Question: I have a form that is two pages long. Although, the first page asks a basic question, and based on the answer it needs to redirect to one of three forms to be filled out, then submitted. I have created a diagram to help illustrate:

I am using django form wizard, but I don't know exactly how to structure my view in order to incorporate this type of logic.
Could someone help me get started with this?
Thanks in advance.
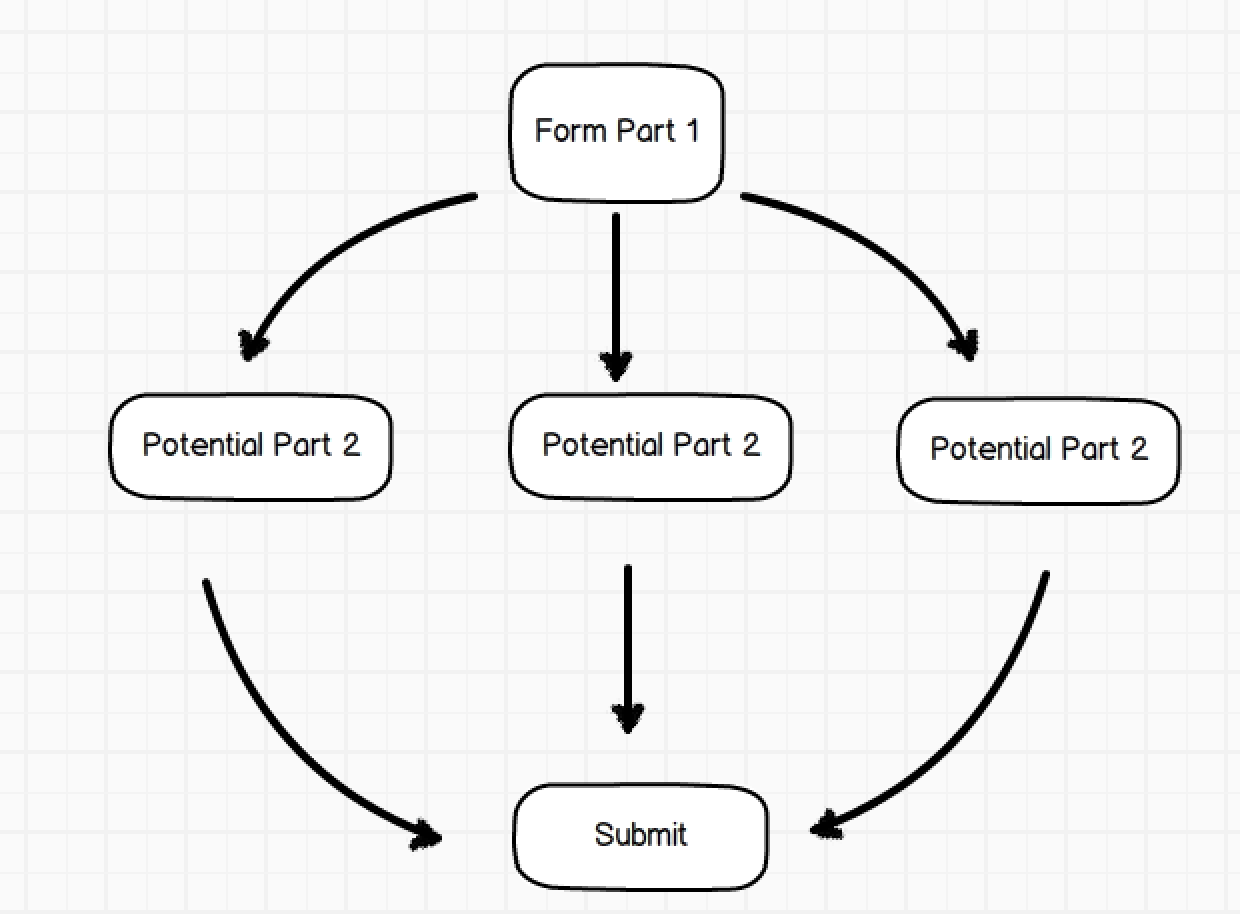
Answer: You don't need to override get_form if you're solely depending on data from the previous form, you can use a condition_dict, mapping the form by the self defined ID on initializing the WizardView.
I don't like having too much going on in my urls.py for defining the WizardView, so I wrap the WizardView in a standard view function, and put the normal view function in the urls.py.
'''
def buy_cart_wizard_view_wrapper(request):
con_dict = {FORM_ID_BILLING_ADDRESS_PICK: db_funcs.check_wizard_has_addresses_buy_cart,
FORM_ID_BILLING_ADDRESS: db_funcs.check_wizard_create_billing_pick_buy_cart,
FORM_ID_SHIPPING_ADDRESS_PICK: db_funcs.check_wizard_has_addresses_shipping_pick_buy_cart,
FORM_ID_SHIPPING_ADDRESS: db_funcs.check_wizard_create_shipping_pick_buy_cart,
FORM_ID_SAVED_BUSINESS_PAYMENT_PICK: db_funcs.check_wizard_has_payments_buy_cart,
FORM_ID_SAVED_BUSINESS_PAYMENT: db_funcs.check_wizard_create_payment_pick_buy_cart,
}
form_list = [(FORM_ID_BILLING_ADDRESS_PICK, accounts_forms.AddressPickerForm),
(FORM_ID_BILLING_ADDRESS, accounts_forms.BillingAddressForm),
(FORM_ID_SHIPPING_ADDRESS_PICK, accounts_forms.AddressPickerForm),
(FORM_ID_SHIPPING_ADDRESS, accounts_forms.AddressForm),
(FORM_ID_SAVED_BUSINESS_PAYMENT_PICK, accounts_forms.SavedBusinessPmtPickerForm),
(FORM_ID_SAVED_BUSINESS_PAYMENT, accounts_forms.SavedBusinessPmtBuyCartForm),
]
return BuyCartWizardView.as_view(form_list,condition_dict=con_dict, initial_dict=ini_dict)(request)
'''
And then an example of a condition check on the previous form, '
'''
def check_wizard_create_payment_pick_buy_cart(wizard):
"""
Check if the previous form has an address selected
"""
cleaned_data = wizard.get_cleaned_data_for_step(FORM_ID_SAVED_BUSINESS_PAYMENT_PICK) or {}
create_new_payment_ind = cleaned_data.get(FORM_FIELD_NAME) or ''
if create_new_payment_ind != '':
return True
else:
return False
'''
Returns True to show the form as the next step, False to skip the form and move to the form after that or finish (if out of forms).